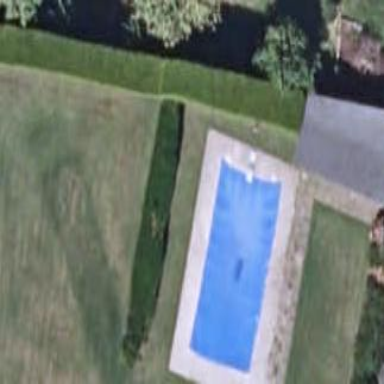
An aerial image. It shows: Swimming pool located in leisure land.